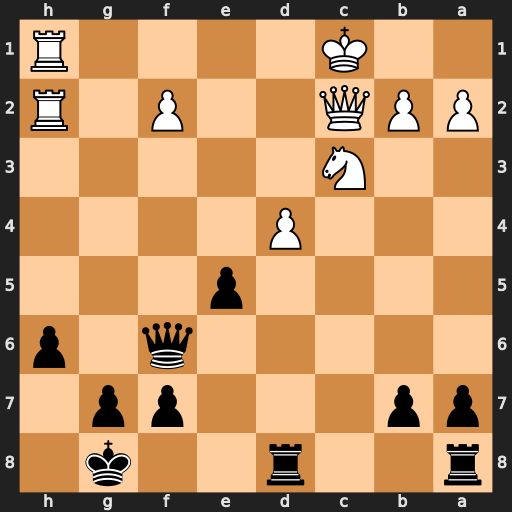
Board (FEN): r2r2k1/pp3pp1/5q1p/4p3/3P4/2N5/PPQ2P1R/2K4R
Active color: b
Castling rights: -
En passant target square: -
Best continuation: exd4 Kb1 dxc3